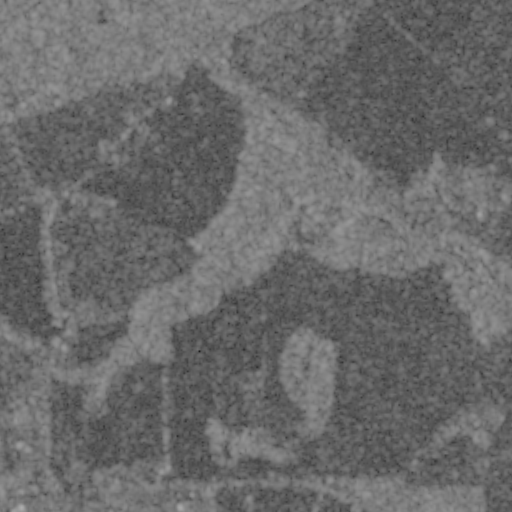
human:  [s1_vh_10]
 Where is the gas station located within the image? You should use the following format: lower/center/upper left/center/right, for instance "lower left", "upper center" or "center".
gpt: The gas station is located in the lower left of the image.
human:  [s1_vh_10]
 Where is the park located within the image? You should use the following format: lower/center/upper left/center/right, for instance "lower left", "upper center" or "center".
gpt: The park is located in the lower left of the image.
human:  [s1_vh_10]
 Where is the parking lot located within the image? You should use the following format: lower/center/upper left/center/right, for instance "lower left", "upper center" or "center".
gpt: The parking lot is located in the lower left of the image.
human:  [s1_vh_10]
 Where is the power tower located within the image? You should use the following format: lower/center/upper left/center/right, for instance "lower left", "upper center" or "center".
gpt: The power tower is located in the lower right of the image.
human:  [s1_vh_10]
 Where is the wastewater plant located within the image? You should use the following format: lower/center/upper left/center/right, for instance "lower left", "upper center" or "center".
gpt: The wastewater plant is located in the lower left of the image.
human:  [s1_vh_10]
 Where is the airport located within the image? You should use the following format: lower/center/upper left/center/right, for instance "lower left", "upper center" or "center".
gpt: There is no airport in the image.

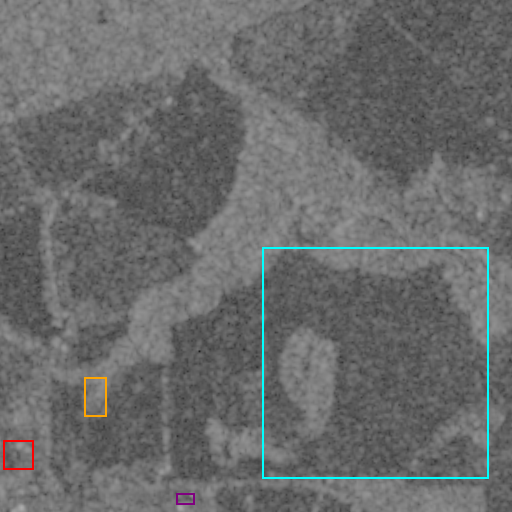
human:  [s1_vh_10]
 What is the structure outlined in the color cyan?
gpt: The structure outlined in cyan is a crop field.
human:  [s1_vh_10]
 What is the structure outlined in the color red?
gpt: The structure outlined in red is a park.
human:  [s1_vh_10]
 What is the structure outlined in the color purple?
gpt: The structure outlined in purple is a parking lot.
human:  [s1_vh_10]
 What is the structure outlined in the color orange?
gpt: The structure outlined in orange is a wastewater plant.
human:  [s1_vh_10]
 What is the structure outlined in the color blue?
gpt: There is no blue outline.